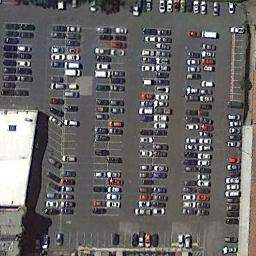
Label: parking_lot